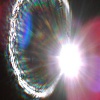
Label: sunburn